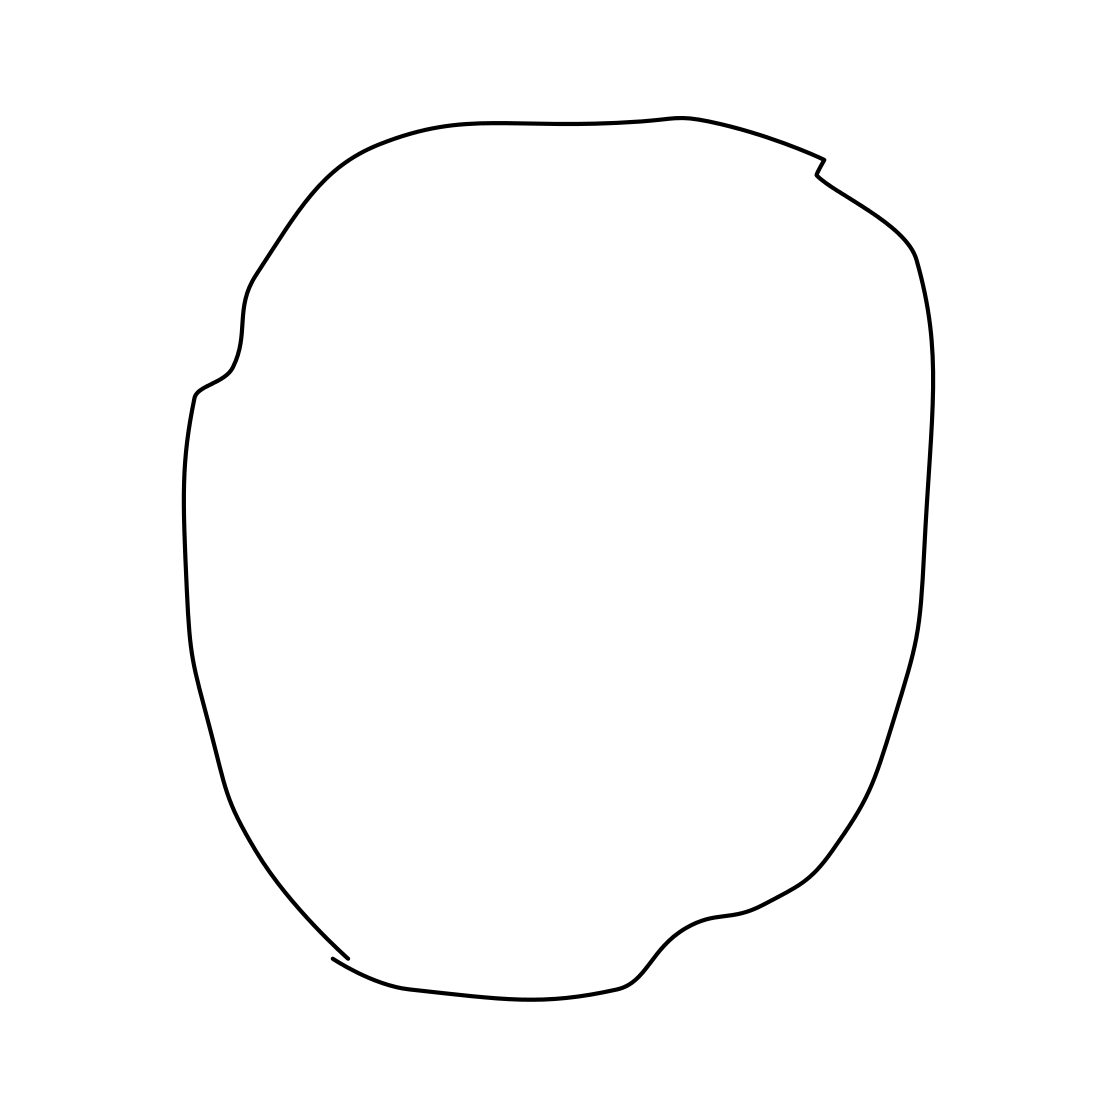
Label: moon